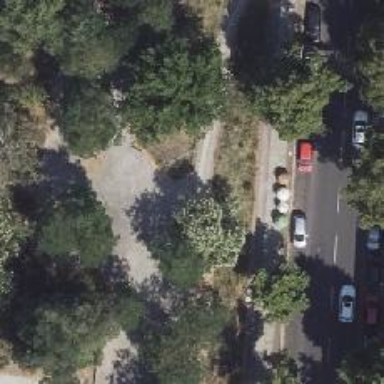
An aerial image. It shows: Footway.